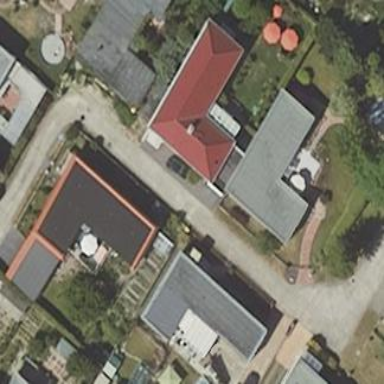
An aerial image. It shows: Simple house.